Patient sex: F
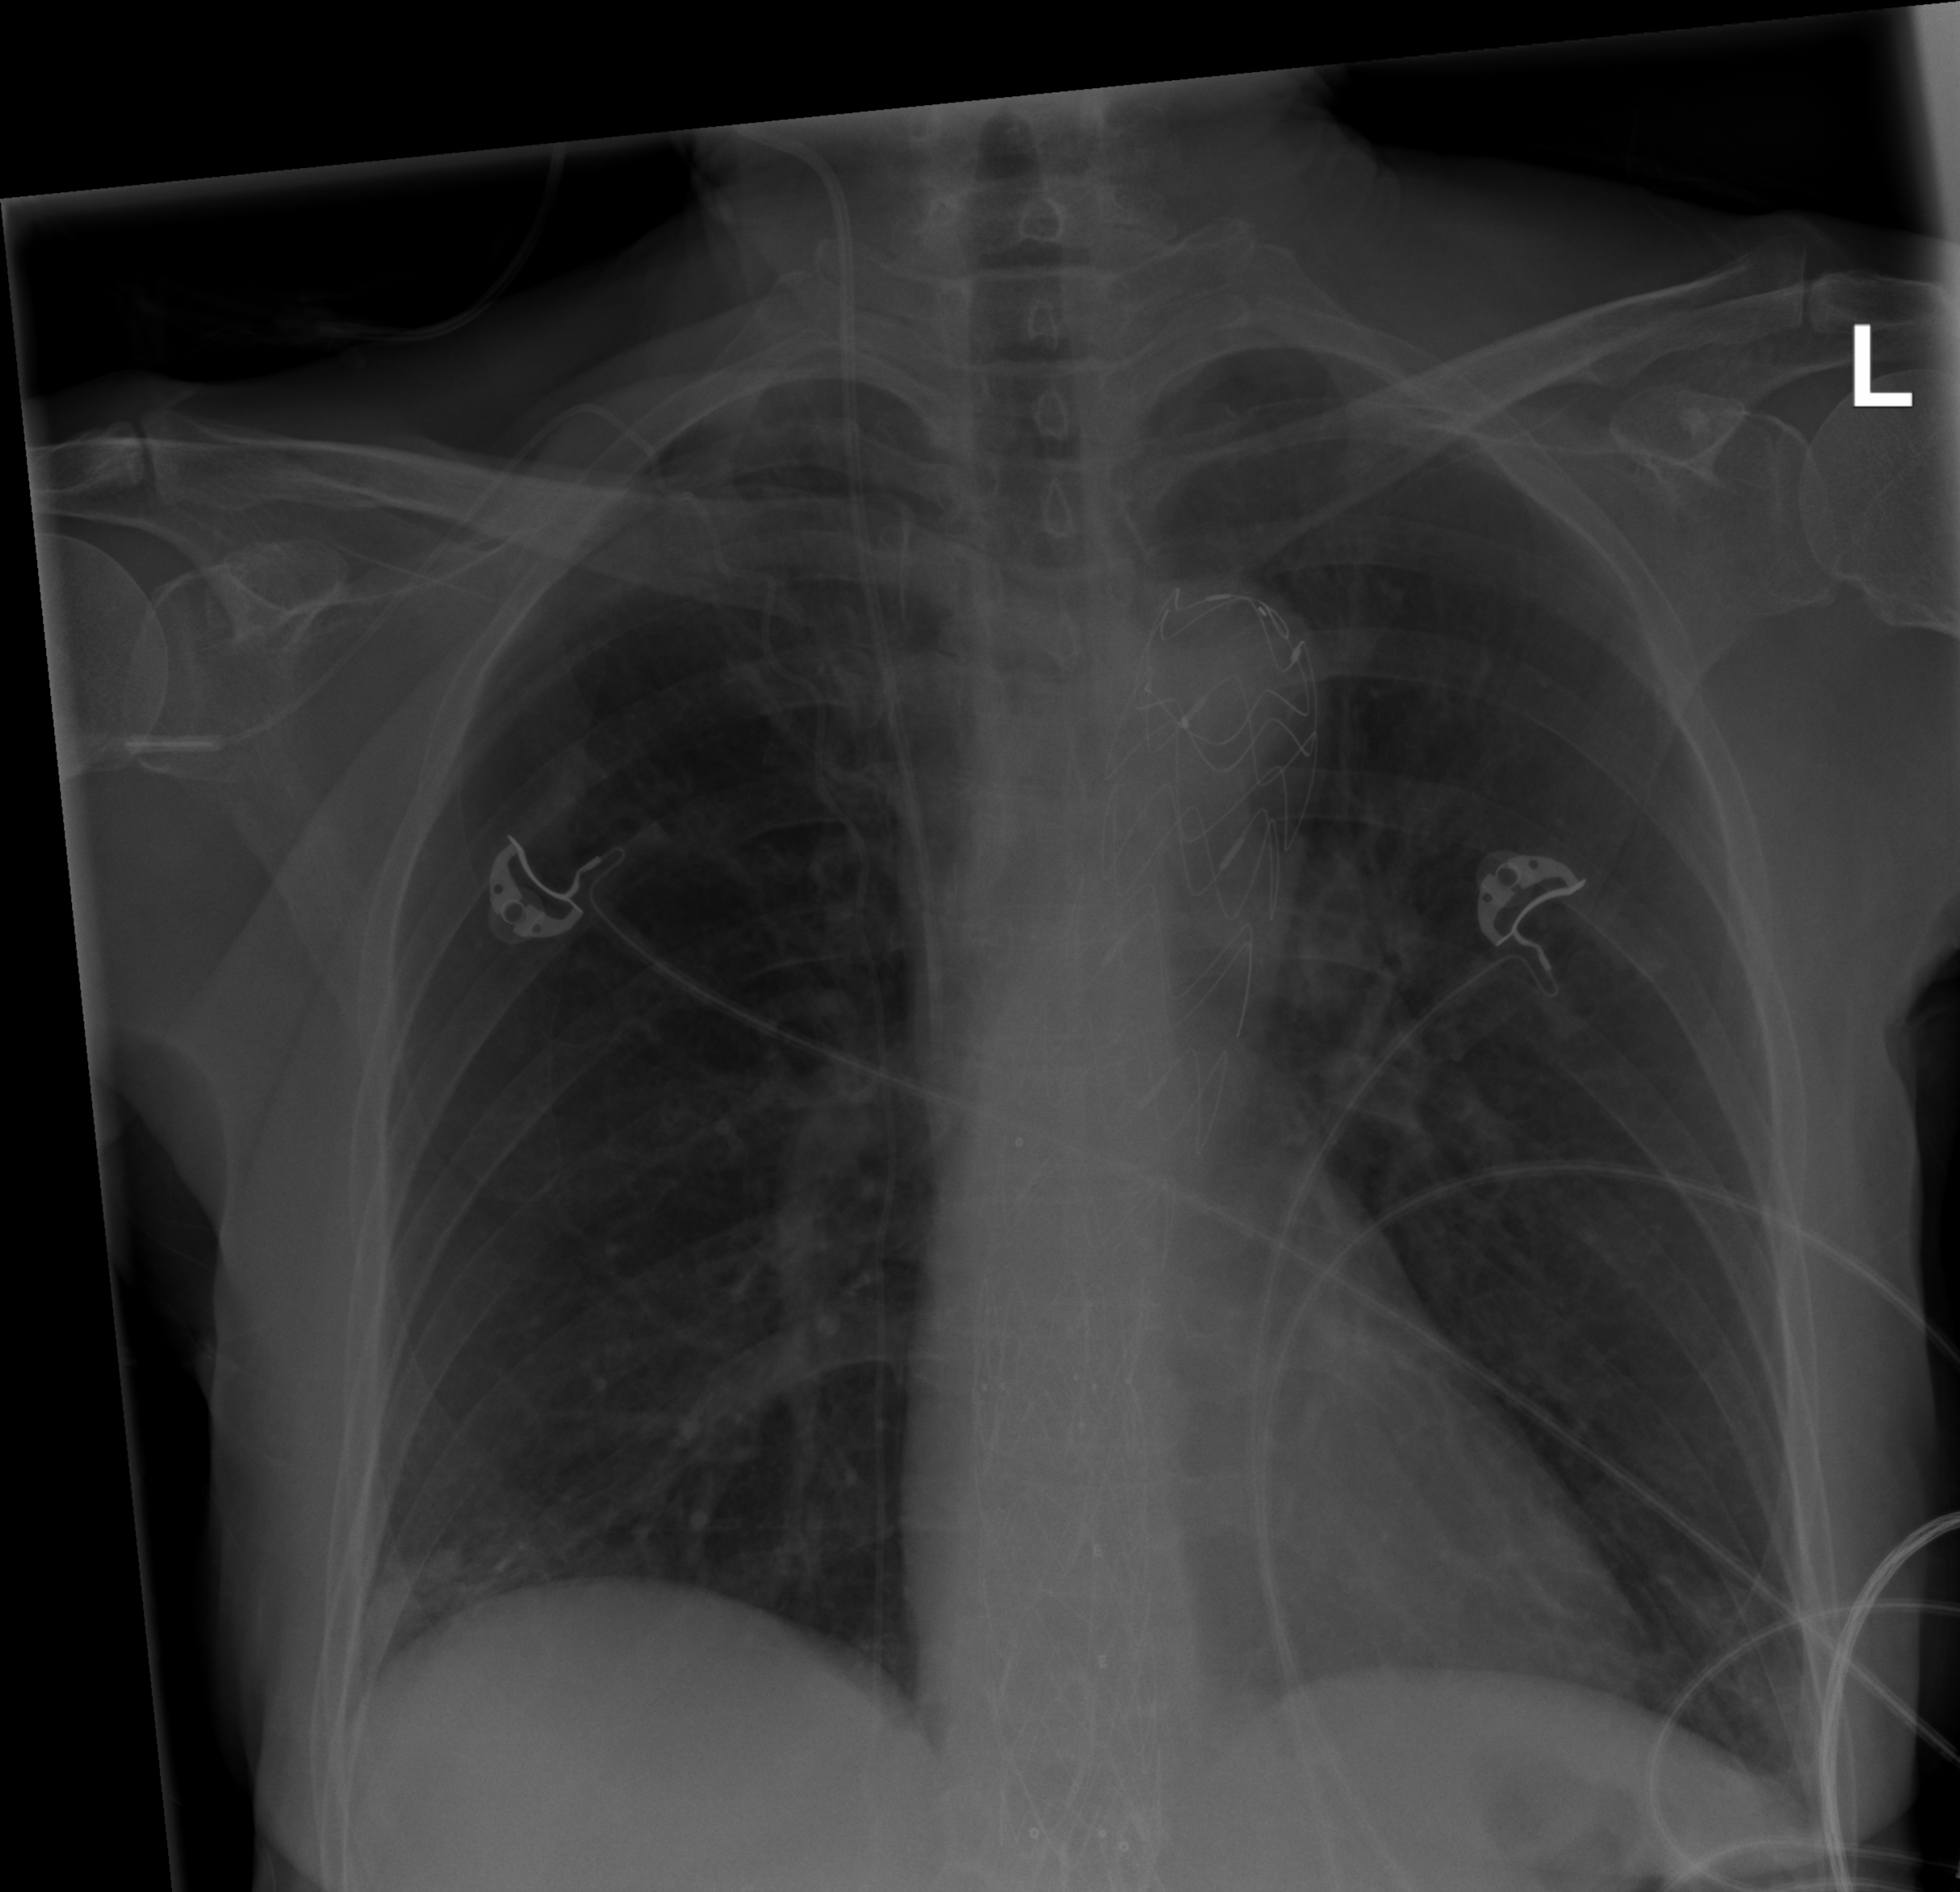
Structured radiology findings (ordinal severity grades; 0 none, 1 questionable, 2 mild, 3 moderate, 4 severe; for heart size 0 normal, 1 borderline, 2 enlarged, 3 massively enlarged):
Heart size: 0
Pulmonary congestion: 0
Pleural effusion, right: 0
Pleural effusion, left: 0
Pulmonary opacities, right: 1
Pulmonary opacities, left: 0
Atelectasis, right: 1
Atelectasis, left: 2